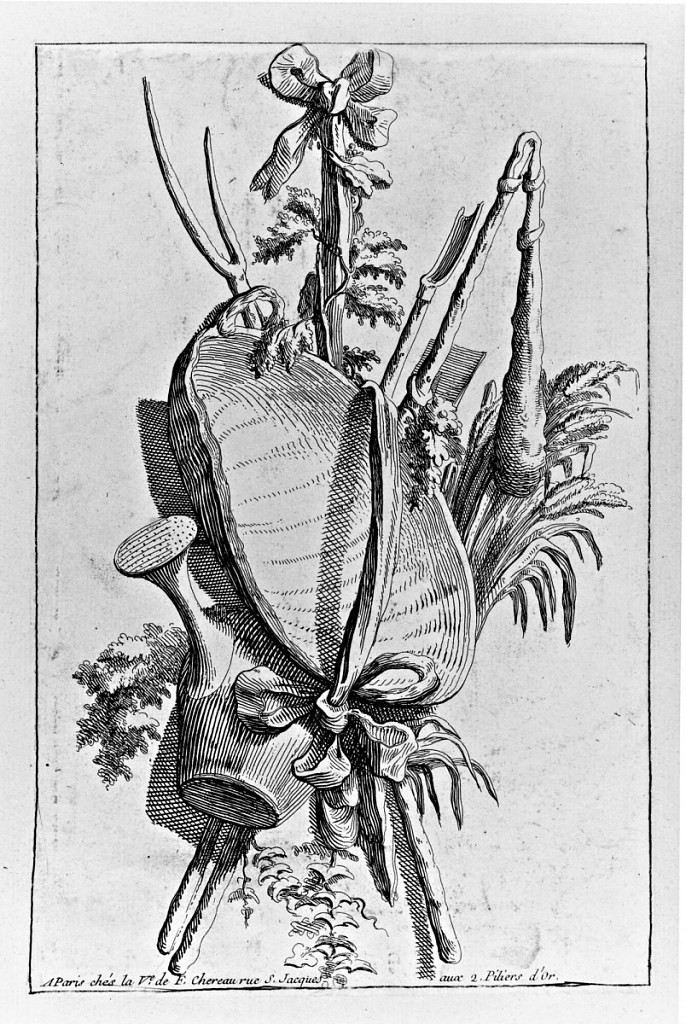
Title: Design for a Trophy
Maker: Mathurin Cherpitel, French, 1736 – 1809
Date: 1755–68
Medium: Etching on laid paper
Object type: Print
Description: Design for a trophy hanging from a tied ribbon. The trophy features a shallow basket, watering can, fork, wheat, and foliage. The address is lettered below.